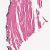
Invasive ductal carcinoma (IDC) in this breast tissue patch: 0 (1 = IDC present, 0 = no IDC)